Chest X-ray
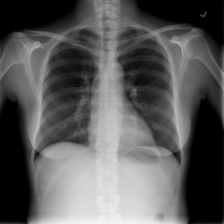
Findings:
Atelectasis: negative
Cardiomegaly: negative
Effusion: negative
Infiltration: positive
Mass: negative
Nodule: negative
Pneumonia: negative
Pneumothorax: negative
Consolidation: negative
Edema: negative
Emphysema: negative
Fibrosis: negative
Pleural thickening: negative
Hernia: negative